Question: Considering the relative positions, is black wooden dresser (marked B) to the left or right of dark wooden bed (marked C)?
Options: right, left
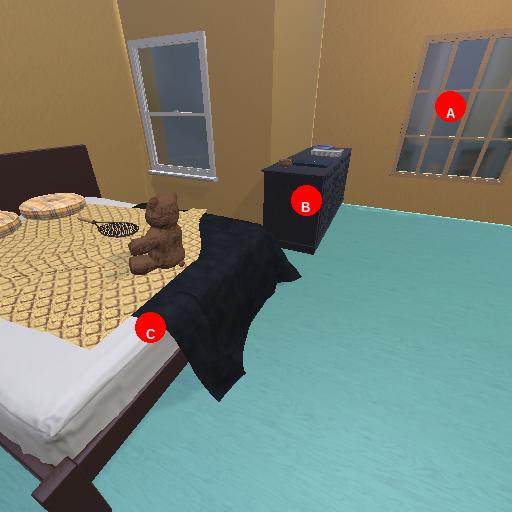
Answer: right